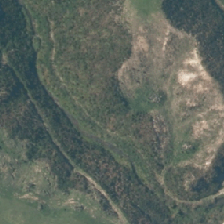
Land cover: high_producing_grassland